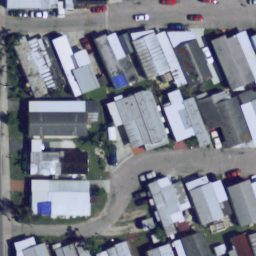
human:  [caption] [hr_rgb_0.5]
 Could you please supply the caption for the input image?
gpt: Many mobile homes arranged neatly in the mobile home park .

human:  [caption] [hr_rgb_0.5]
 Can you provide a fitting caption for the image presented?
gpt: Lots of mobile homes with some cars parked at the roadside in the mobile home park .

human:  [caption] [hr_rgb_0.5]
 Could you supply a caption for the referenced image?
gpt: Many mobile homes are closed to each other in the mobile home park .

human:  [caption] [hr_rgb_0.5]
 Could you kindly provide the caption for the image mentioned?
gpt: Many mobile homes arranged neatly in the mobile home park and some roads go through this area .

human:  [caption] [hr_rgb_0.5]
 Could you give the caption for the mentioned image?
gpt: Lots of mobile homes are closed to each other and some roads go through this area .